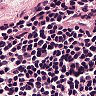
Metastatic tissue present: no